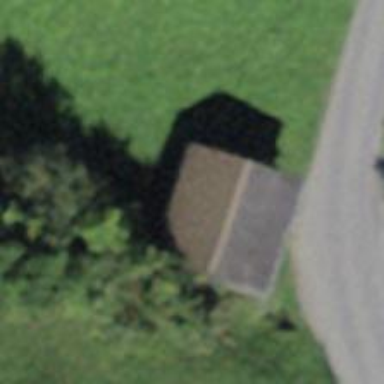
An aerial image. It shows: Rural barn.